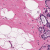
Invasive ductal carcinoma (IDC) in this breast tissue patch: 0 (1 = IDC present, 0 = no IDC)